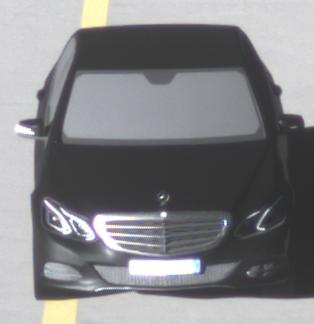
Make: Mercedes-Benz
Model: E 200
Detailed model: E-Class (212) Limousine
Model produced from: 2013/04
Model produced until: 2015/10
Doors: 4
Color: black
Road condition: dry road
Daytime: morning or afternoon
Contrast: high contrast